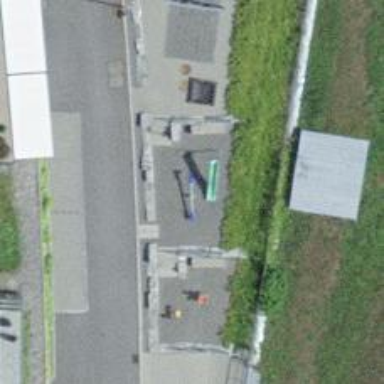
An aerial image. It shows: Playground.